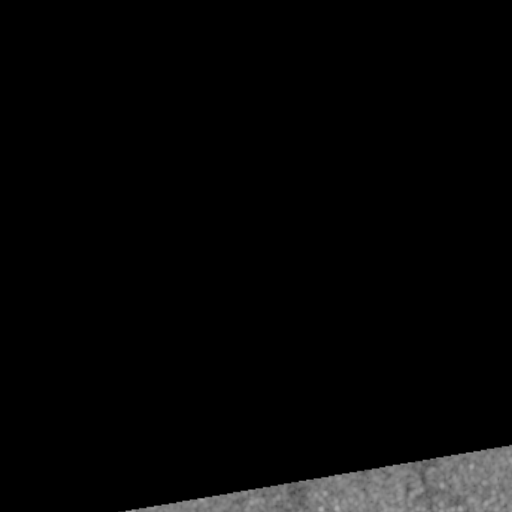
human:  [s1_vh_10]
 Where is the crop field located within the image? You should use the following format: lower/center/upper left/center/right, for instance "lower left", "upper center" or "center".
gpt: The crop field is located in the lower left of the image.
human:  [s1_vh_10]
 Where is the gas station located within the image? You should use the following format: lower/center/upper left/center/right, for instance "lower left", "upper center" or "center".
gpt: The gas station is located in the lower center of the image.
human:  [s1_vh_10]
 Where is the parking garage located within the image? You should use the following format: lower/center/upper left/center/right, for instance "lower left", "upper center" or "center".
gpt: The parking garage is located in the lower right of the image.
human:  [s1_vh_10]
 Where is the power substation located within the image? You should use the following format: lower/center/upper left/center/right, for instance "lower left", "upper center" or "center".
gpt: The power substation is located in the lower right of the image.
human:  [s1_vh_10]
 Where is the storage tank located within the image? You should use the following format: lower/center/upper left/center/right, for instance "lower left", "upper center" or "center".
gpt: The storage tank is located in the center left of the image.
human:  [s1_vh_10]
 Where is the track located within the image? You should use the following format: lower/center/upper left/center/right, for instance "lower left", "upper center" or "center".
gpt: The track is located in the lower left of the image.
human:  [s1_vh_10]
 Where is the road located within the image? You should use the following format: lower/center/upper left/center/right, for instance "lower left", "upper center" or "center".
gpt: There is no road in the image.

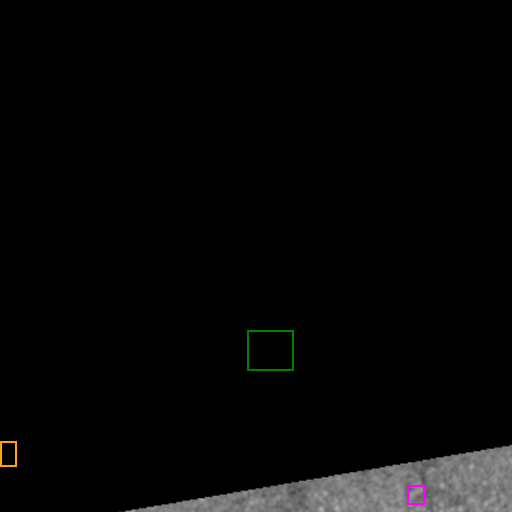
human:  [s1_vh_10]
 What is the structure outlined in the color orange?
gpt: The structure outlined in orange is a crop field.
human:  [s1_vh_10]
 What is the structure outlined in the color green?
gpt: The structure outlined in green is a park.
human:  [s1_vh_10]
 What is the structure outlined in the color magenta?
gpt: The structure outlined in magenta is a parking lot.
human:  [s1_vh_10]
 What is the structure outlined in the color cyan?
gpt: There is no cyan outline.